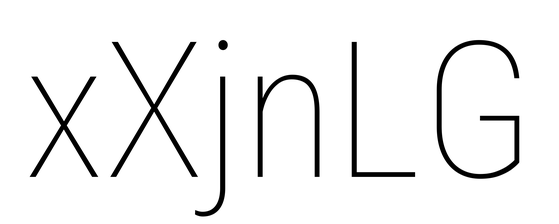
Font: Roboto_Condensed_Thin